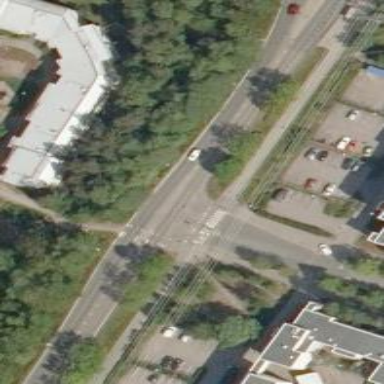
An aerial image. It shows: Road with "give way" sign.